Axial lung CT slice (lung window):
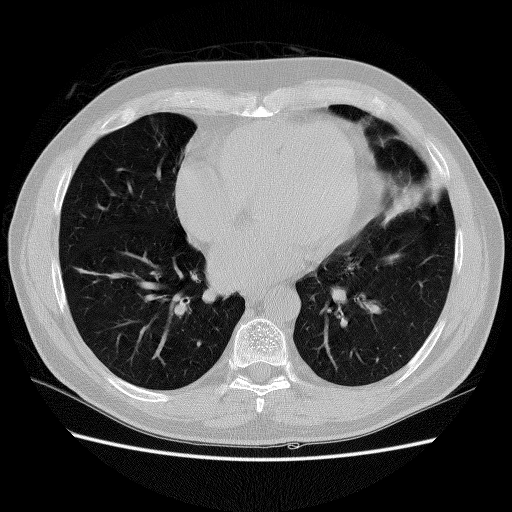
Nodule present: no